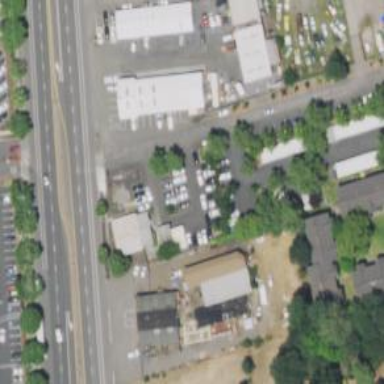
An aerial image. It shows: Car rental facility.